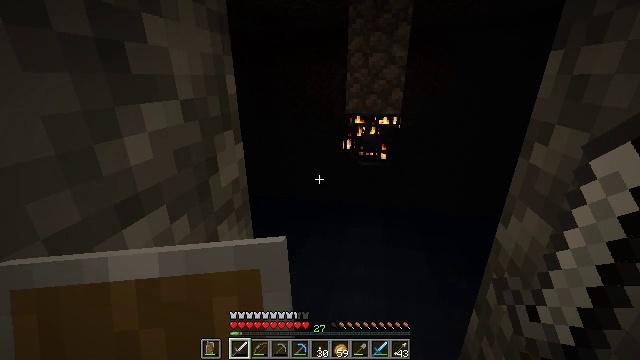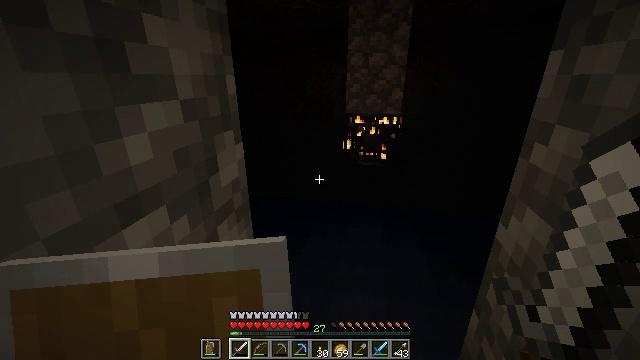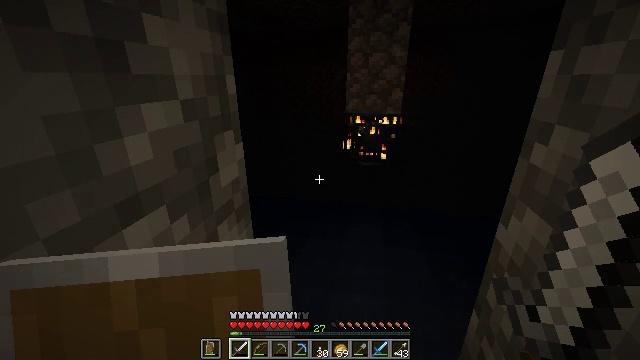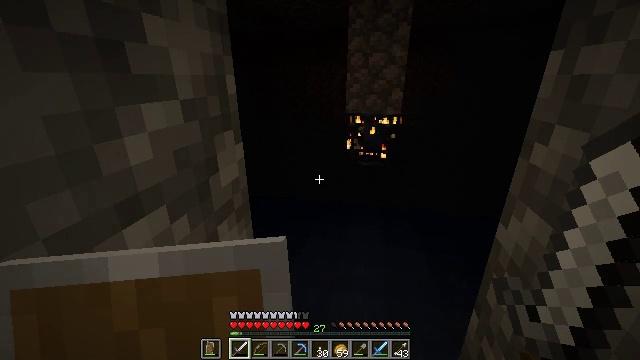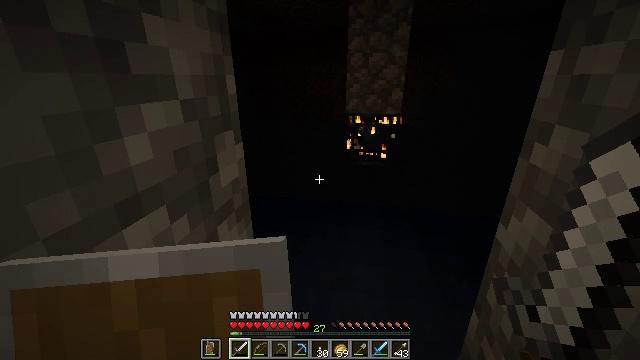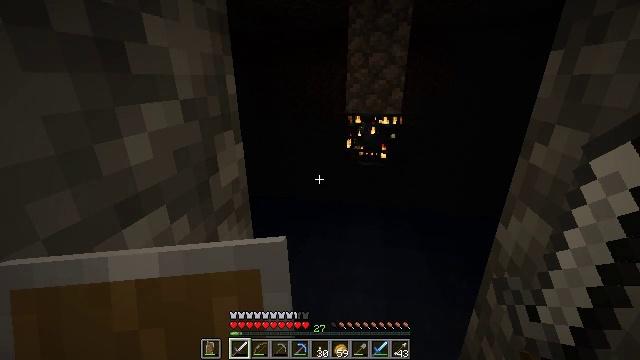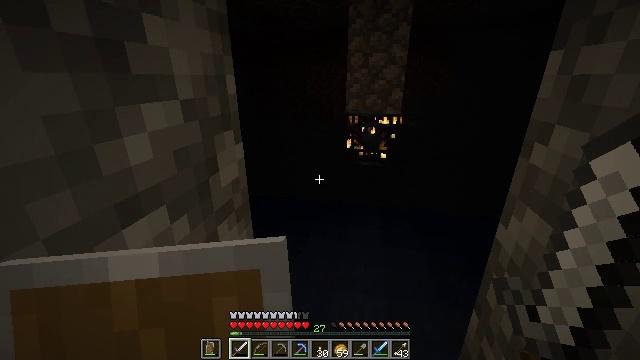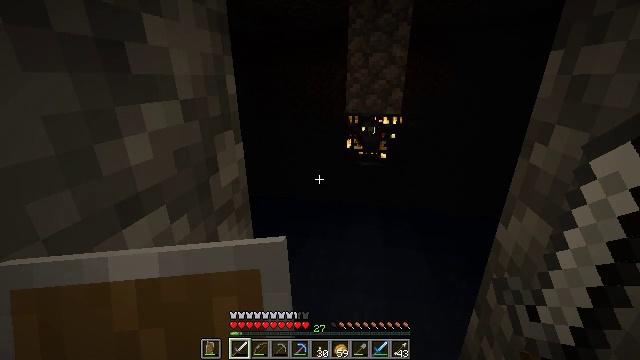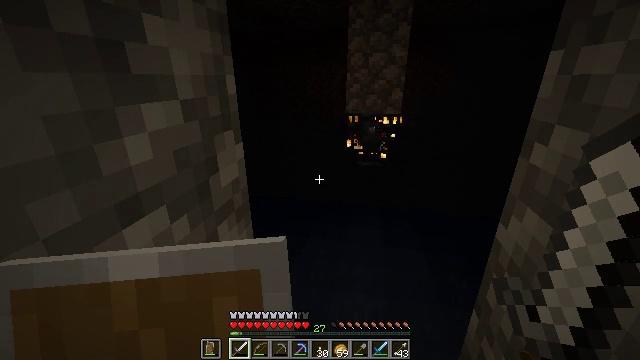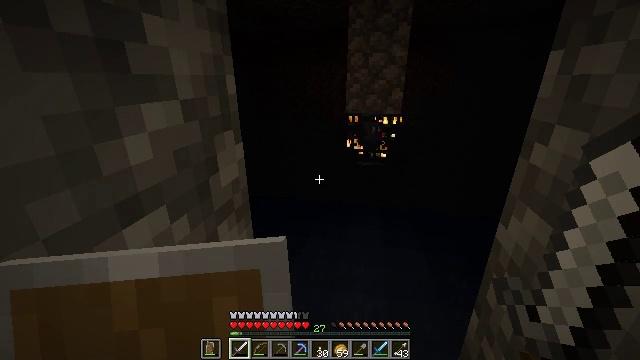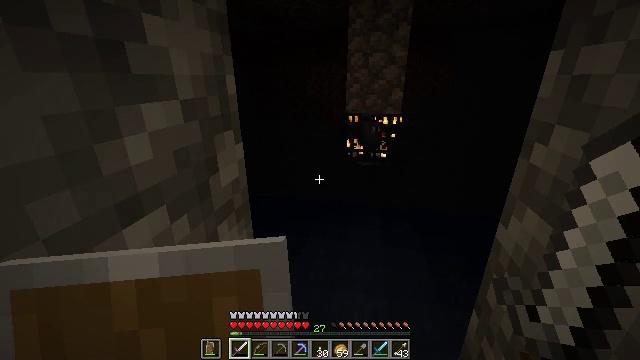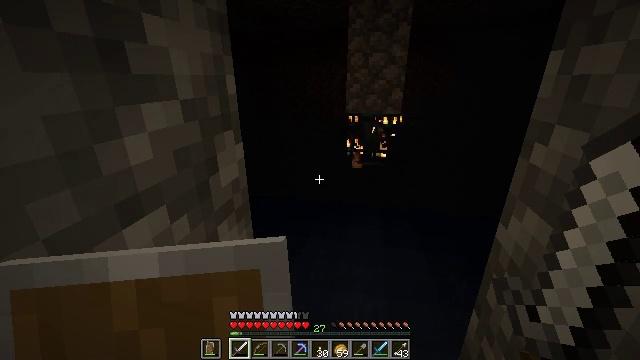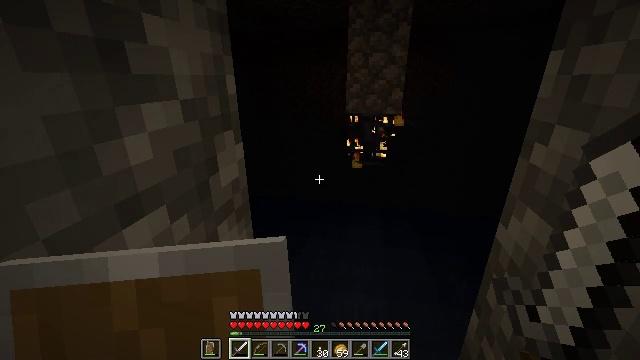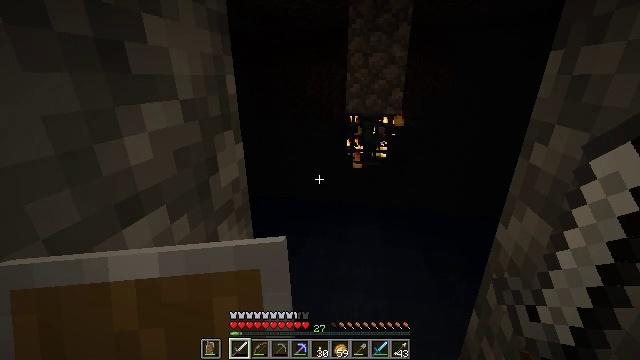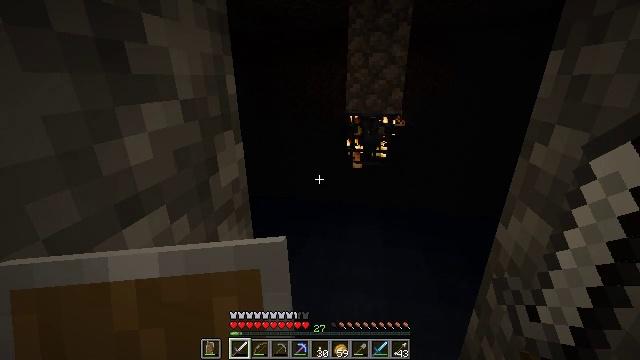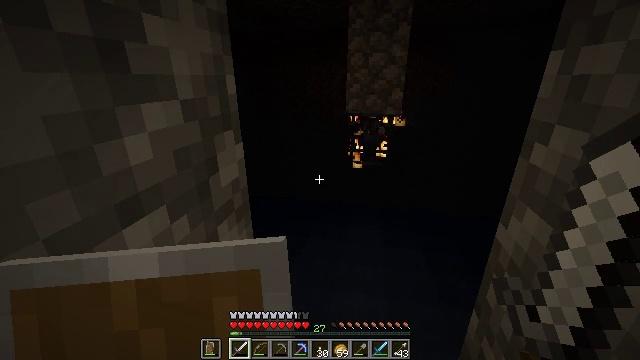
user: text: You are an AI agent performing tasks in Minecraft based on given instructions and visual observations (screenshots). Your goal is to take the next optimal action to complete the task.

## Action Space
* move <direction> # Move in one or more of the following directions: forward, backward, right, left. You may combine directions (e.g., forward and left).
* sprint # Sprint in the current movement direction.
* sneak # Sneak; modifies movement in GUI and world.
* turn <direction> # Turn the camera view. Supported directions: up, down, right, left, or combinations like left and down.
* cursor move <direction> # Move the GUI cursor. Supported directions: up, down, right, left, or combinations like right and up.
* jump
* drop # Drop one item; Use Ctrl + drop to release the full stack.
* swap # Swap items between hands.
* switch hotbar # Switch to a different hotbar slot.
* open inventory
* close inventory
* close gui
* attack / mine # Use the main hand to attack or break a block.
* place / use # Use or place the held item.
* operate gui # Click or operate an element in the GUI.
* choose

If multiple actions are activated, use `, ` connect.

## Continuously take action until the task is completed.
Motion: motion action
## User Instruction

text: Remove an iron sword from the inventory.
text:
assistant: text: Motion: no_op
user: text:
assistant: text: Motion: no_op
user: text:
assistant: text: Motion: no_op
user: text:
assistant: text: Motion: no_op
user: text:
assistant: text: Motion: no_op
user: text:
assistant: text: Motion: no_op
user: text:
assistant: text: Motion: no_op
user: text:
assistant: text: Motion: no_op
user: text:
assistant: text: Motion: no_op
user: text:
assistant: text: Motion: no_op
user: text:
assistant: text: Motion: no_op
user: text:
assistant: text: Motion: no_op
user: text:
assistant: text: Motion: no_op
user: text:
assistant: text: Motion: no_op
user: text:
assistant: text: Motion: no_op
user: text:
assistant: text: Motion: no_op
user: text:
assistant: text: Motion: no_op
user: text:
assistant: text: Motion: no_op
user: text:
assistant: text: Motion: no_op
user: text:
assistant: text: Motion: no_op
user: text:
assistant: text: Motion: no_op
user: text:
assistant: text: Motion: no_op
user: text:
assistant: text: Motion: no_op
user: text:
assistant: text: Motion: no_op
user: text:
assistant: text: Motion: no_op
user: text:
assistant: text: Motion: no_op
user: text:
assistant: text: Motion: no_op
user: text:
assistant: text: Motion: no_op
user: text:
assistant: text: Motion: no_op
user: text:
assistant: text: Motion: no_op